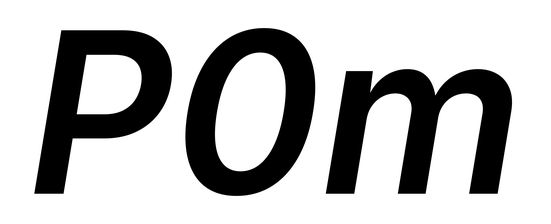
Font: Inter-Italic_SemiBold_Italic